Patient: sex F, age 54
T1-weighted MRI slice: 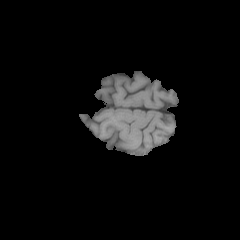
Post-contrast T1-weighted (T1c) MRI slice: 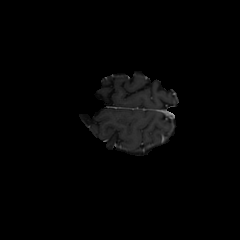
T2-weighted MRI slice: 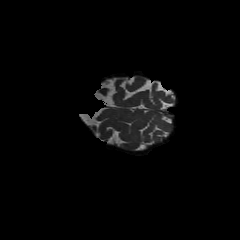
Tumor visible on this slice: no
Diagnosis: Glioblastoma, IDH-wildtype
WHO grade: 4